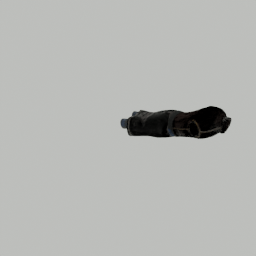
Label: people